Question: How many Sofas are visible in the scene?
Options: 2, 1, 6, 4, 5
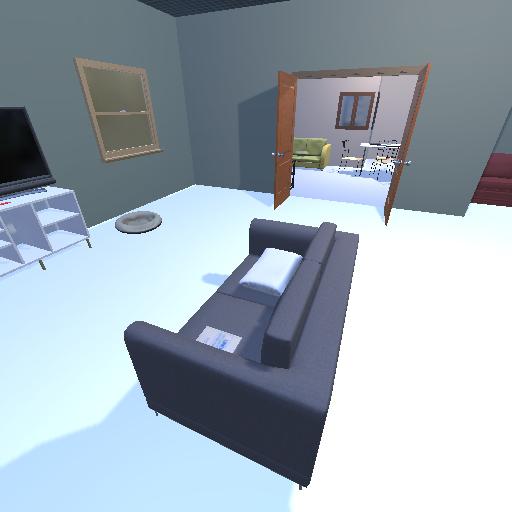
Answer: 2